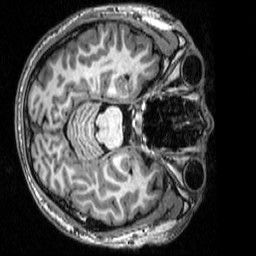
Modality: T1w
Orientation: axial
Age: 23
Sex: male
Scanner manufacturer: siemens
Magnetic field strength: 3 T
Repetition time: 2.53 s
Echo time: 0.00339 s